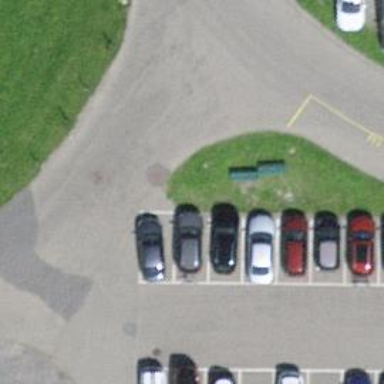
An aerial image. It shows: Bench for seating.